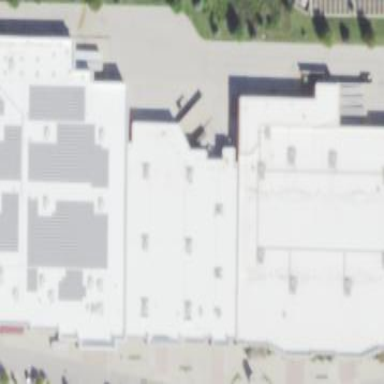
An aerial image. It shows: Retail building.